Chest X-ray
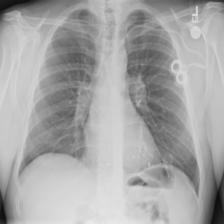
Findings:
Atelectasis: negative
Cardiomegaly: negative
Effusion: negative
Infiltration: negative
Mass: negative
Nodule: negative
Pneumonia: negative
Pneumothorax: negative
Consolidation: negative
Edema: negative
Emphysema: negative
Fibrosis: negative
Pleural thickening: negative
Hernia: negative